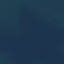
Land use / land cover class: SeaLake